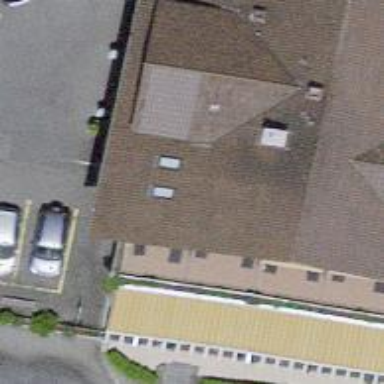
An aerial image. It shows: Hotel.